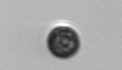
Label: Dinophyceae